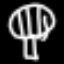
Label: mushroom